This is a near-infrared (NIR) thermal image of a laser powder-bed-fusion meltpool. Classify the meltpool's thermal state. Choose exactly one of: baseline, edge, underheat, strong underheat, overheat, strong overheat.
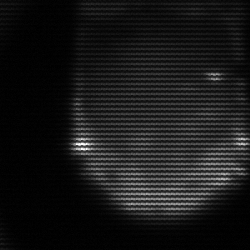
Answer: edge